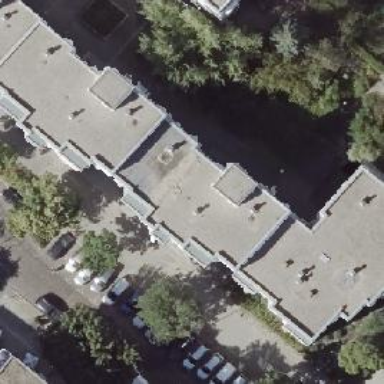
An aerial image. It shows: Apartments building with light gray roof color.